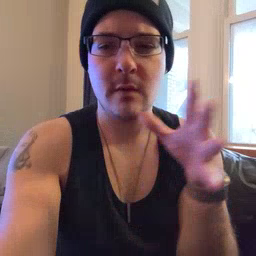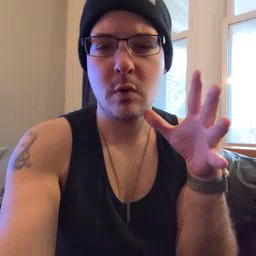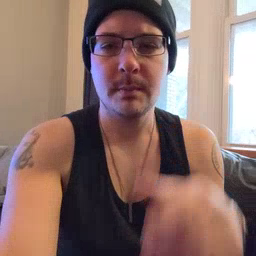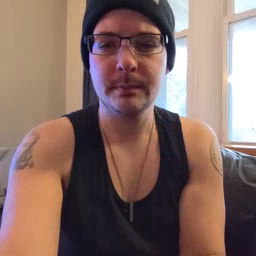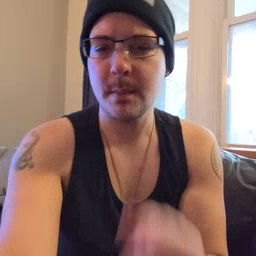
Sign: farm